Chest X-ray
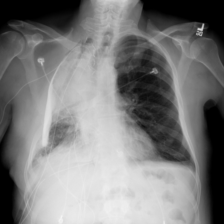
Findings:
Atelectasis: negative
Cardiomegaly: negative
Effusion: negative
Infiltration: negative
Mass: negative
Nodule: negative
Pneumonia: negative
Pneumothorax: negative
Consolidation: negative
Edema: negative
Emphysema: negative
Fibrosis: negative
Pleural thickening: negative
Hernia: negative